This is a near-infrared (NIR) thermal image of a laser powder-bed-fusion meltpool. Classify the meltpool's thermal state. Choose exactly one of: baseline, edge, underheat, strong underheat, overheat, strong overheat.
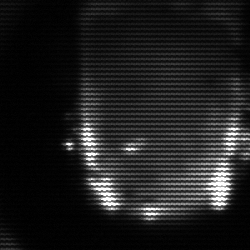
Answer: baseline